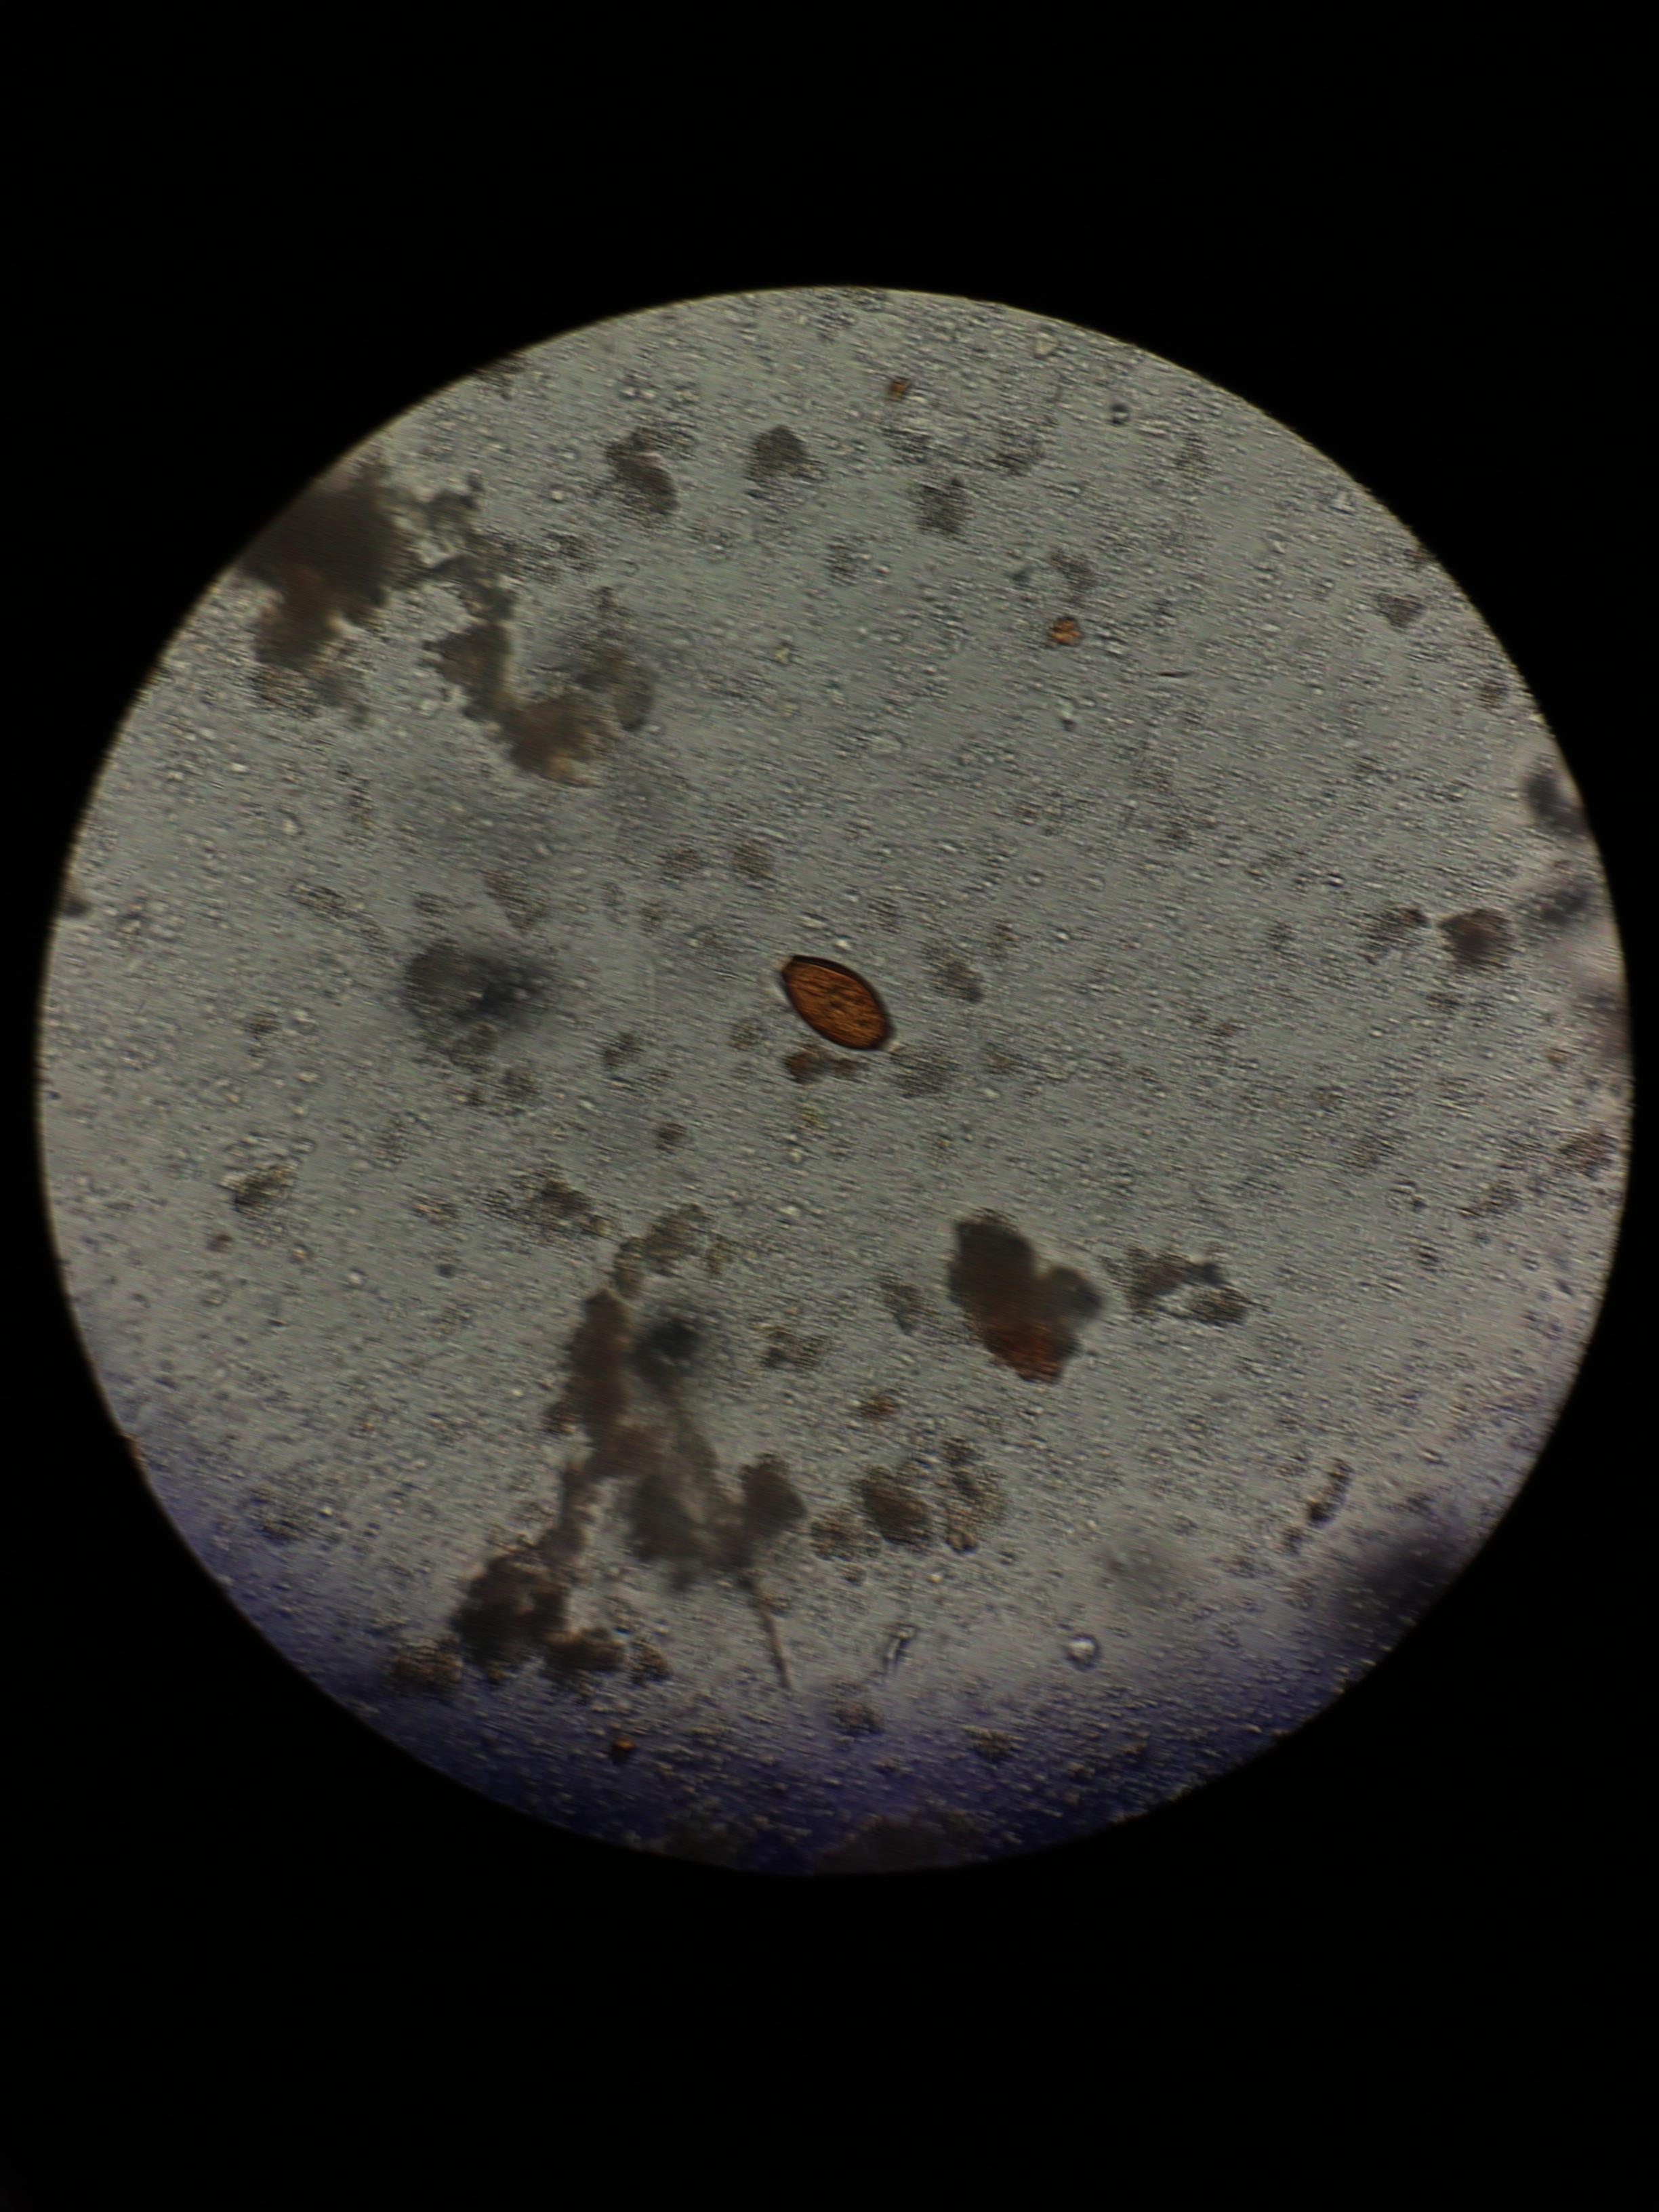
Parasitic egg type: Trichuris trichiura